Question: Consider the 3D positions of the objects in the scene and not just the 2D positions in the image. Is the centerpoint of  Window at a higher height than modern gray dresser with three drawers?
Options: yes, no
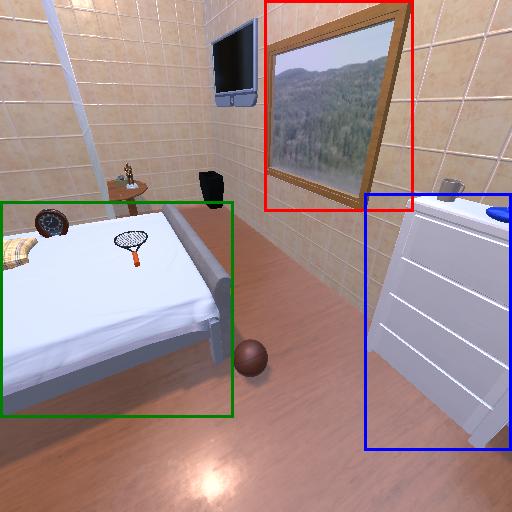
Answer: yes